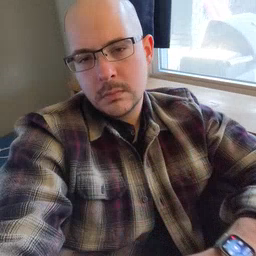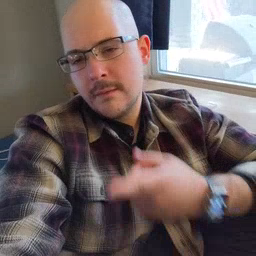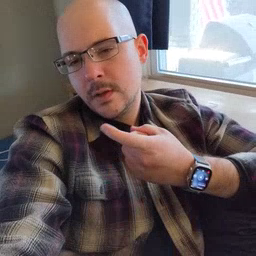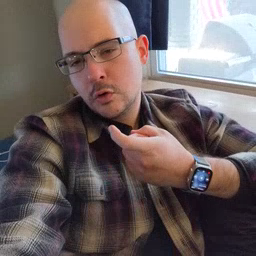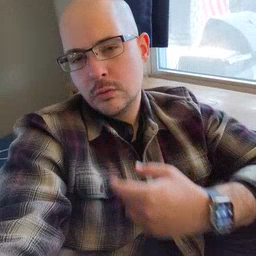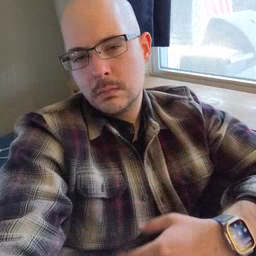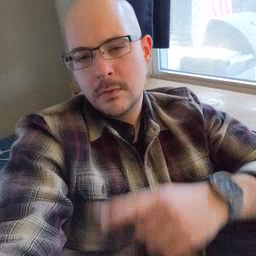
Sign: finger